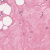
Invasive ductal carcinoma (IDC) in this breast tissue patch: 0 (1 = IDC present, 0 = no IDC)